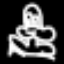
Label: frog